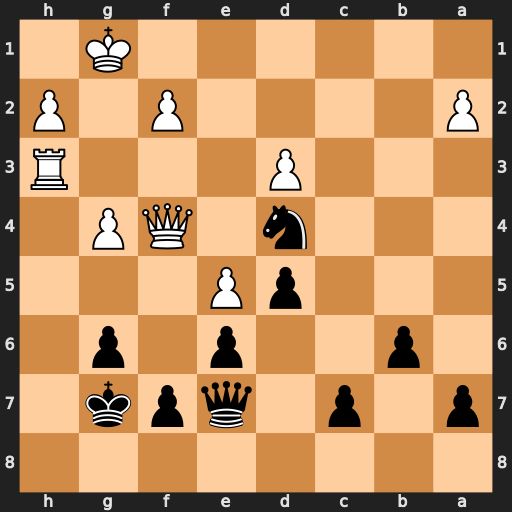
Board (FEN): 8/p1p1qpk1/1p2p1p1/3pP3/3n1QP1/3P3R/P4P1P/6K1
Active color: b
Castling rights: -
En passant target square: -
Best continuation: Ne2+ Kf1 Nxf4